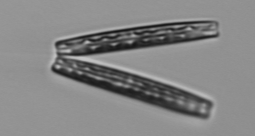
Label: Thalassionema